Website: walmart
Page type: store-pickup
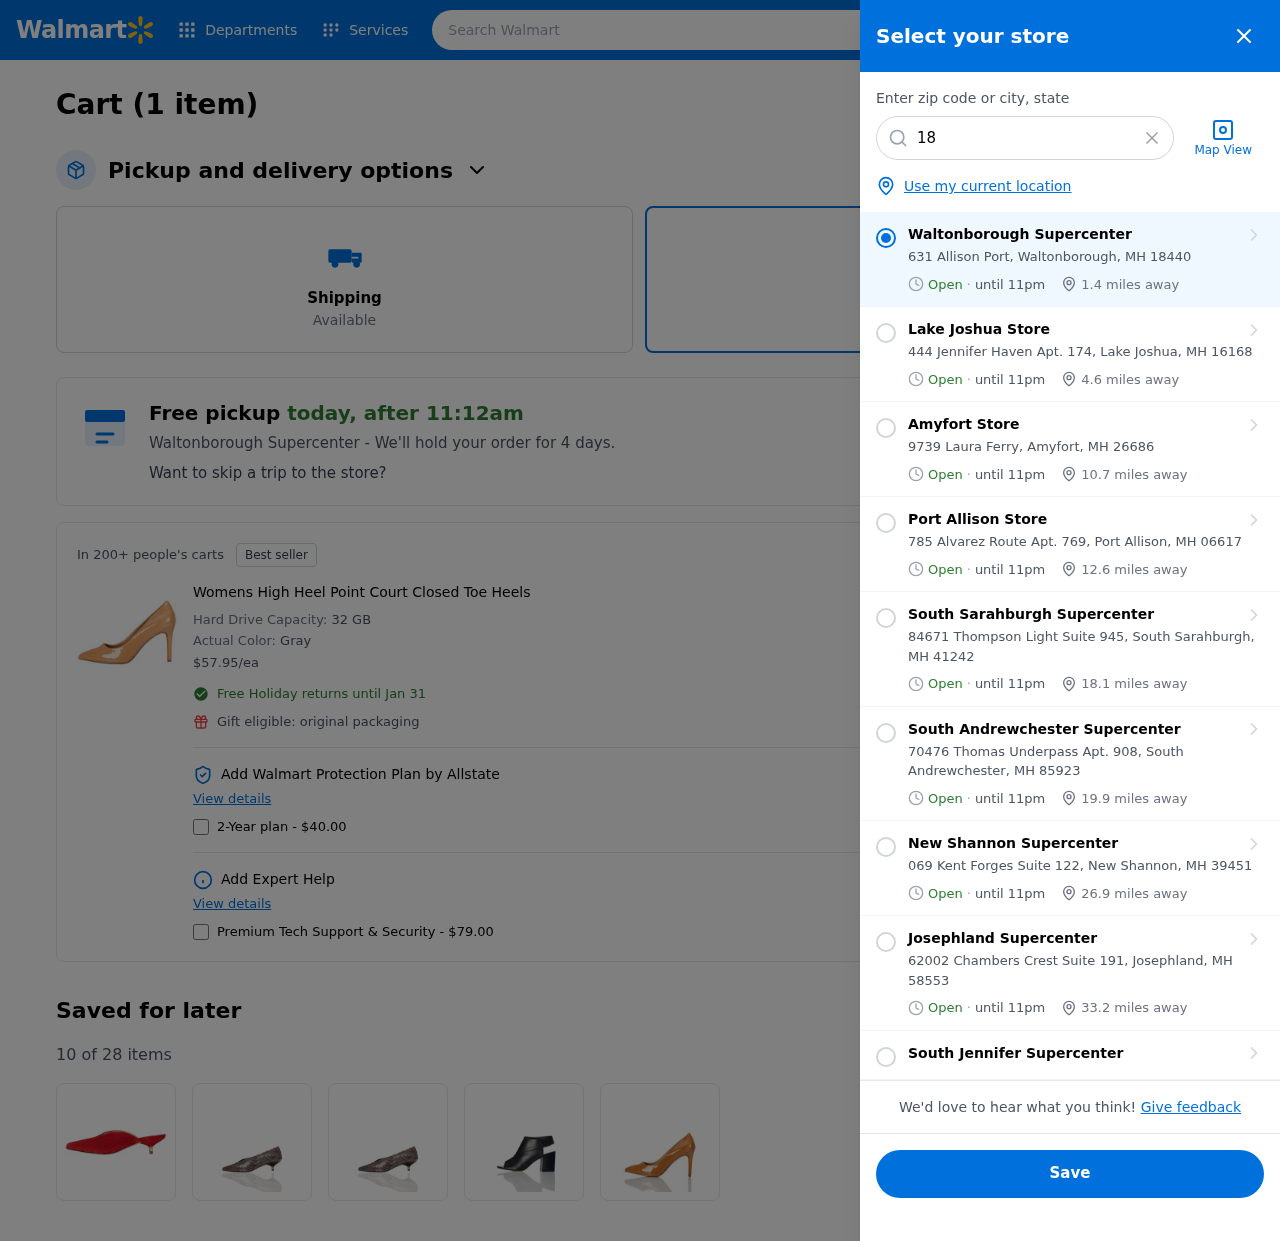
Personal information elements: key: PII_CITY
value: Waltonborough
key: PII_CITY
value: Waltonborough Supercenter
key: PII_CITY_STATE_ZIP
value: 631 Allison Port, Waltonborough, MH 18440
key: PII_LOCATION1_CITY
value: Lake Joshua Store
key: PII_LOCATION1_CITY_STATE_ZIP
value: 444 Jennifer Haven Apt. 174, Lake Joshua, MH 16168
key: PII_LOCATION2_CITY
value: Amyfort Store
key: PII_LOCATION2_CITY_STATE_ZIP
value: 9739 Laura Ferry, Amyfort, MH 26686
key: PII_LOCATION3_CITY
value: Port Allison Store
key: PII_LOCATION3_CITY_STATE_ZIP
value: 785 Alvarez Route Apt. 769, Port Allison, MH 06617
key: PII_LOCATION4_CITY
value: South Sarahburgh Supercenter
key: PII_LOCATION4_CITY_STATE_ZIP
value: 84671 Thompson Light Suite 945, South Sarahburgh, MH 41242
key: PII_LOCATION5_CITY
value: South Andrewchester Supercenter
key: PII_LOCATION5_CITY_STATE_ZIP
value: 70476 Thomas Underpass Apt. 908, South Andrewchester, MH 85923
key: PII_LOCATION6_CITY
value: New Shannon Supercenter
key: PII_LOCATION6_CITY_STATE_ZIP
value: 069 Kent Forges Suite 122, New Shannon, MH 39451
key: PII_LOCATION7_CITY
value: Josephland Supercenter
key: PII_LOCATION7_CITY_STATE_ZIP
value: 62002 Chambers Crest Suite 191, Josephland, MH 58553
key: PII_LOCATION8_CITY
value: South Jennifer Supercenter
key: PII_POSTCODE
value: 18440
Product elements: key: PRODUCT1_NAME
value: Womens High Heel Point Court Closed Toe Heels
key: PRODUCT1_PRICE
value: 57.95
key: PRODUCT1_DESC
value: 32 GB
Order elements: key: ORDER_NUM_ITEMS
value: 1
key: ORDER_NUM_ITEMS
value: Cart (1 item)
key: ORDER_DELIVERY_DATE
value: today, after 11:12am
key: ORDER_ITEM1_QUANTITY
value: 1
Search elements: key: HEADER_SEARCH
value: Search Walmart
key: SEARCH_LOCATION
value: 18440